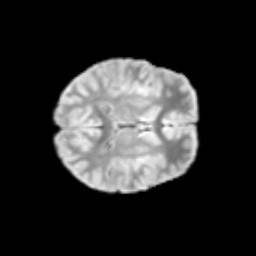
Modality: T2w
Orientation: axial
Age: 10
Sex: female
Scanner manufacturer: siemens
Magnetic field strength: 3 T
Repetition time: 3.8 s
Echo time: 0.07 s